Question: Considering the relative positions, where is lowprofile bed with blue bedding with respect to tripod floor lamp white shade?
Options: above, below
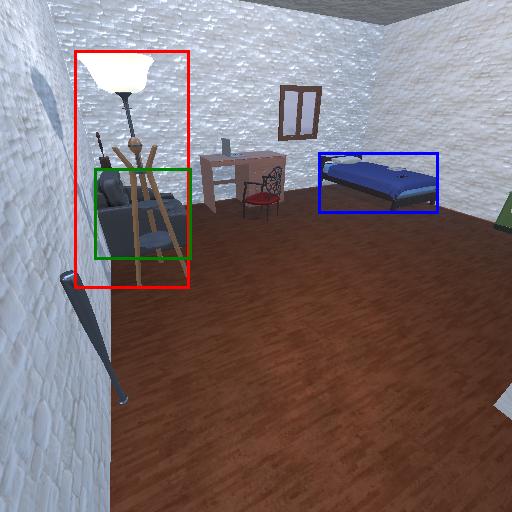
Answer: above